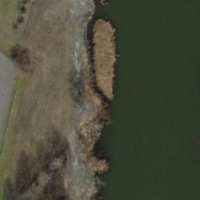
EUNIS habitat code: 25
Species observed at this site:
Lythrum salicaria
Pieris brassicae
Lysimachia vulgaris
Filipendula ulmaria